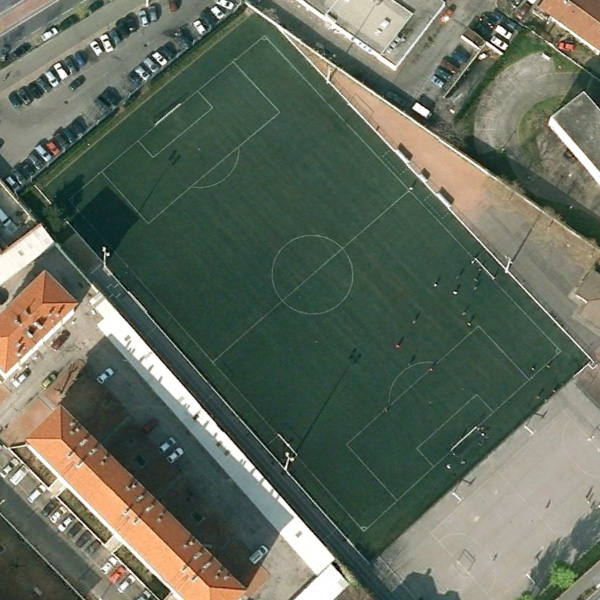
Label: Playground